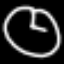
Label: clock